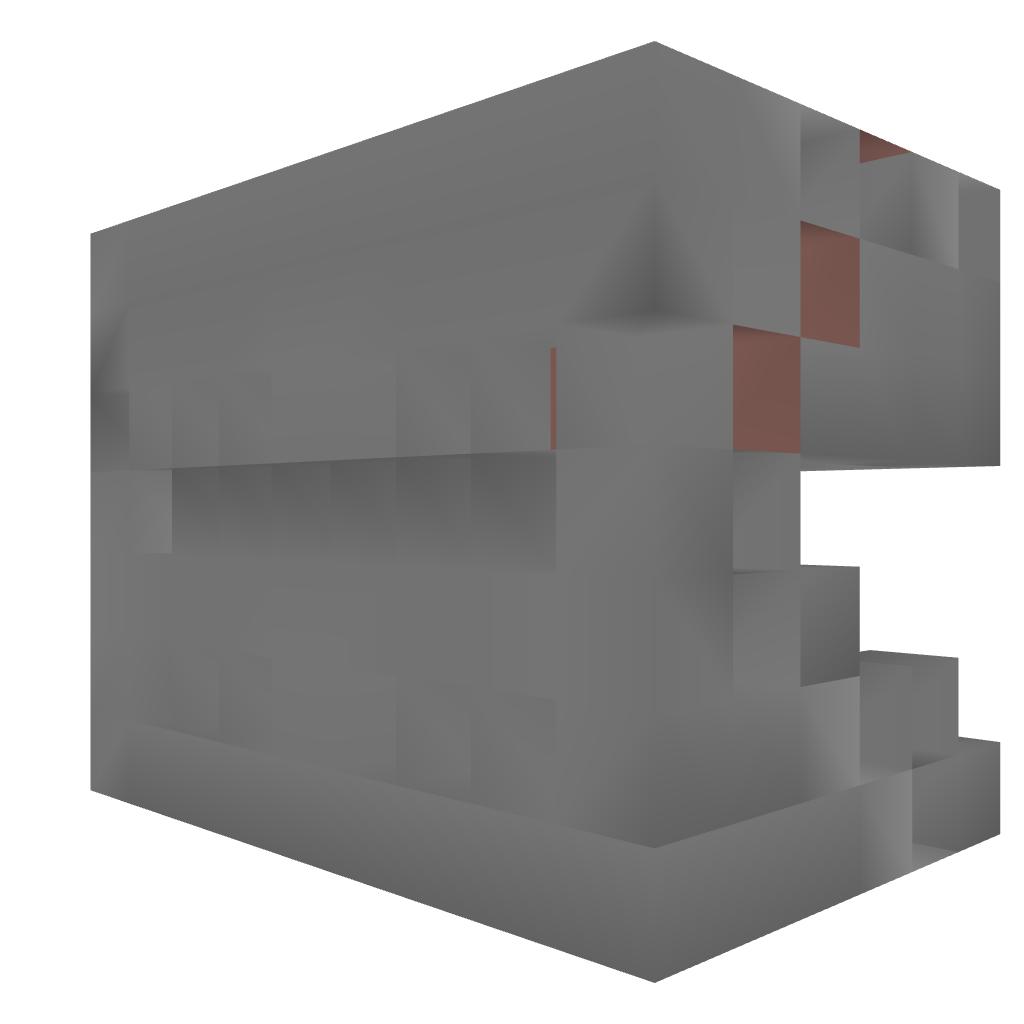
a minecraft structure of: DJ BlockBeat's Booth bad low quality